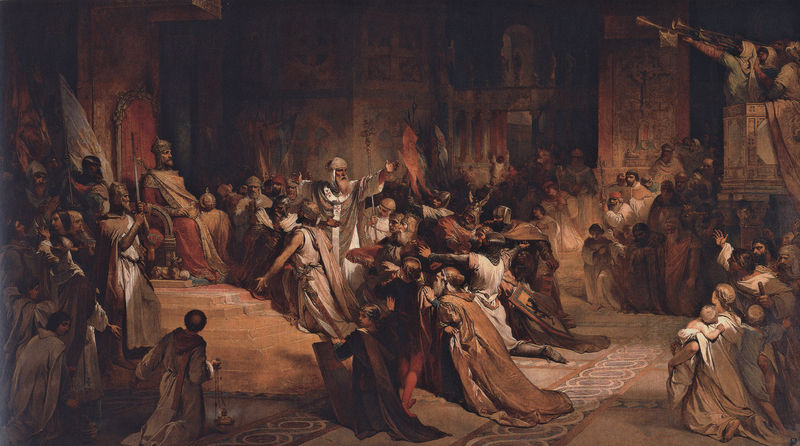
Titel: Krönung Baudoins von Konstantinopel
Künstler: Louis Gallait
Standort: Versailles
Institution: Musée National du Château de Versailles et de Trianon
Schlagwörter: blau, dunkel, gemälde, hand, mann, schatten, umhang, weiß, frauen, menschen, ocker, braun, frau, hell, hut, licht, männer, orange, raum, schwarz, stuhl, rot, malerei, menge, muster, teppich, versammlung, bart, bärte, gericht, richter, wand, arm, arme, faru, geschichte, gesicht, mensch, stehen, instrument, spiegel, öl, kirche, boden, figur, gewand, gold, kutte, mantel, stoff, decke, kind, mutter, musik, krone, kinder, beine, balkon, schleppe, bein, fahnen, süden, fahne, hof, baby, saal, figuren, treppe, treppen, bischof, historienbild, kaiser, könig, soldaten, thron, stufen, alter, orient, knien, tumult, mäntel, volk, herrscher, mosaik, beten, ritter, pfarrer, kanzel, mauern, flehen, historienmalerei, klerus, knieen, priester, segnung, weihrauch, weihrauchfass, empfang, mönch, audienz, bittsteller, ehrfurcht, schwaru, geistliche, huldigung, mönche, posaunen, fanfaren, trompeten, monarch, fanfare, posaune, bitte, hofstaat, bitten, insignien, zepter, mütter, fraune, trompete, urteil, rat, huldigen, thronen, thronsaal, regieren, reichsapfel, kreuzritter, trompeter, herold, fürbitter, möch, thron tron, tropmpeten, schatten#, prupur